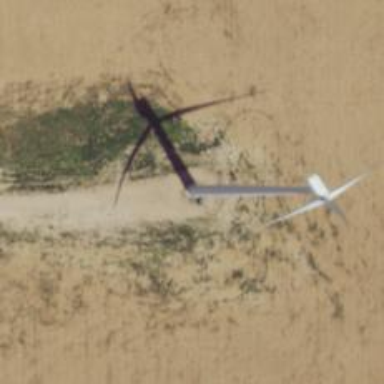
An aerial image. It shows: Wind generator powered by horizontal axis wind turbine.